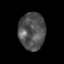
Tissue: lung
Cell type: Epithelial cells
Senescence score: 0.2202
Nuclear area (px): 962
Mean DAPI intensity: 81.368